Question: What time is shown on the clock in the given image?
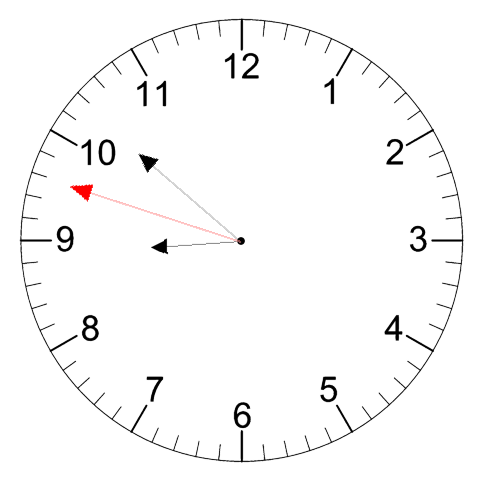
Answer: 08:51:48